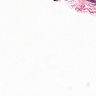
Metastatic tissue present: no